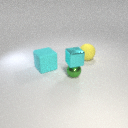
small green metal sphere to the left of large yellow rubber sphere